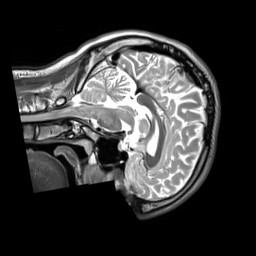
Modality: T2w
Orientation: sagittal
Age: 23
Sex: male
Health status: ill
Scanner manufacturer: siemens
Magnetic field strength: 3 T
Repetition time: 2.8 s
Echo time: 0.326 s